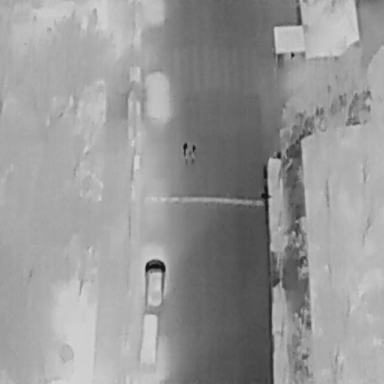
There are four objects shown in the infrared image, including two People, and two Cars.